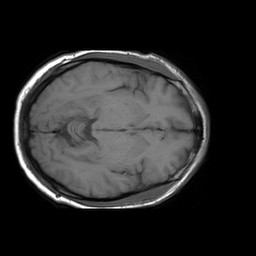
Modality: T1w
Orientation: axial
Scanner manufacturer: philips
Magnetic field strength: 1.5 T
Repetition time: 0.7047 s
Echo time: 0.015 s